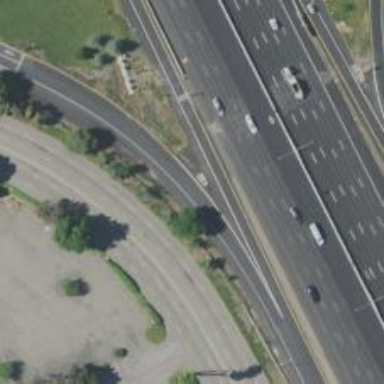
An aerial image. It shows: Motorway link.